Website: bh-photo
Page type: customer-info-address
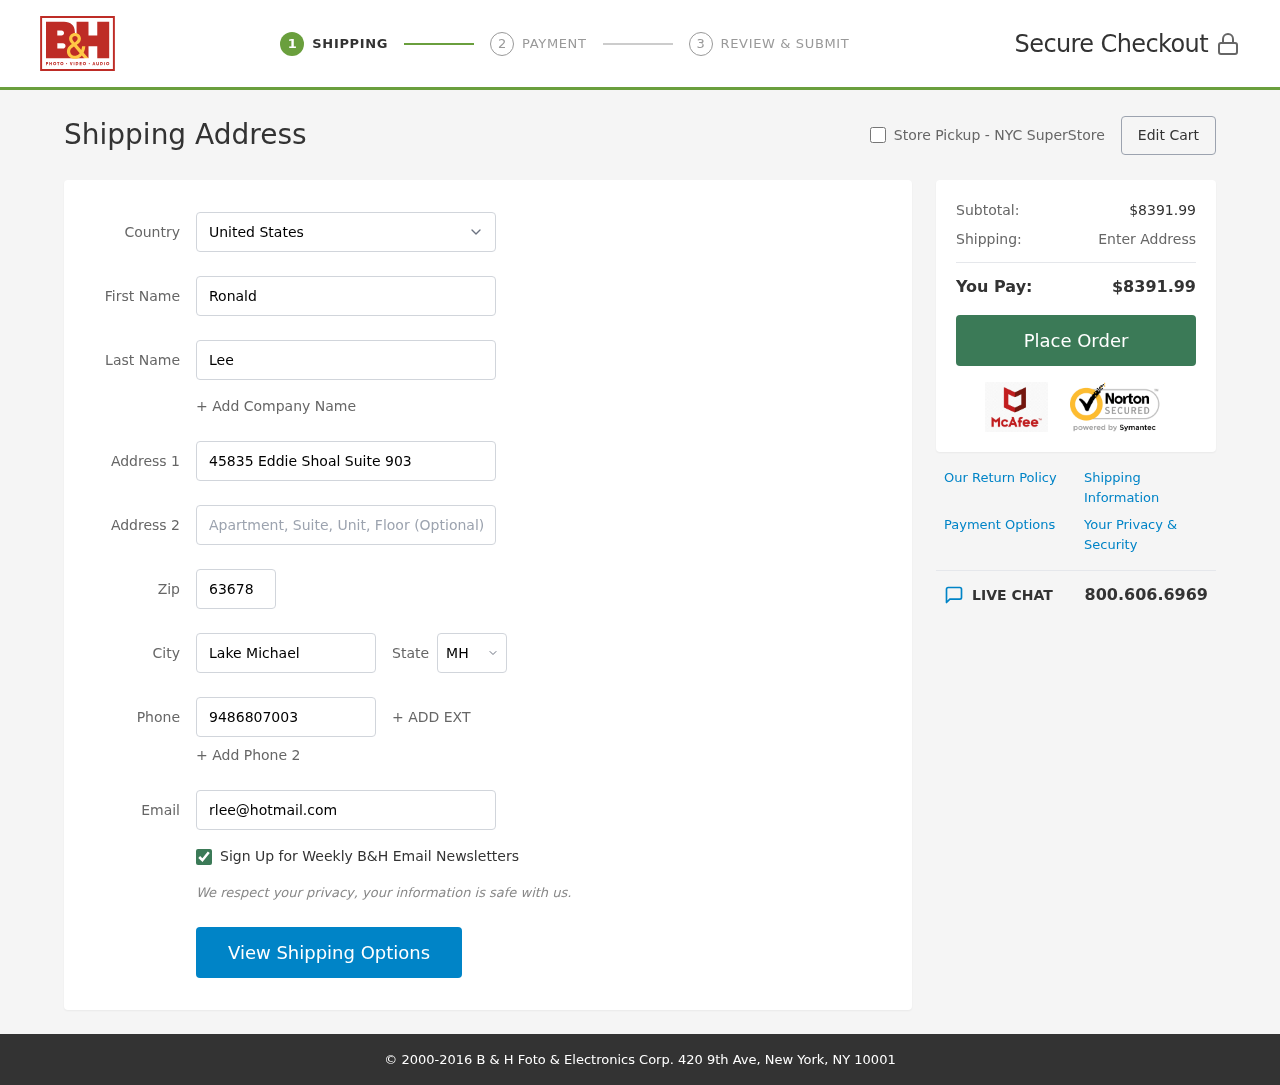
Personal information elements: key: PII_CITY
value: Lake Michael
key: PII_COUNTRY
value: United States
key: PII_EMAIL
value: rlee@hotmail.com
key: PII_FIRSTNAME
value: Ronald
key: PII_LASTNAME
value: Lee
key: PII_PHONE
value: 9486807003
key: PII_POSTCODE
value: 63678
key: PII_STATE_ABBR
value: MH
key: PII_STREET
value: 45835 Eddie Shoal Suite 903
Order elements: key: ORDER_SUBTOTAL
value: $8391.99
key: ORDER_TOTAL
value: $8391.99